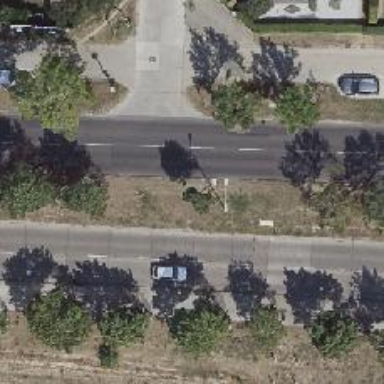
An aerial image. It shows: Beautiful avenue lined with deciduous broadleaved trees.